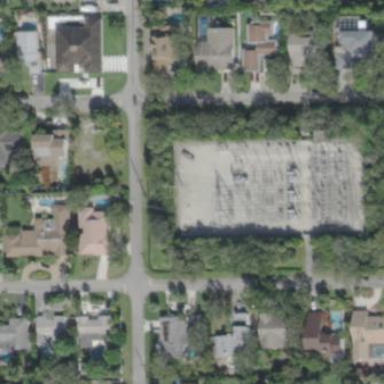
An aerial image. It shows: Outdoor distribution substation.